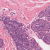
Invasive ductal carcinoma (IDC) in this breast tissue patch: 0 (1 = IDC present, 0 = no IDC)